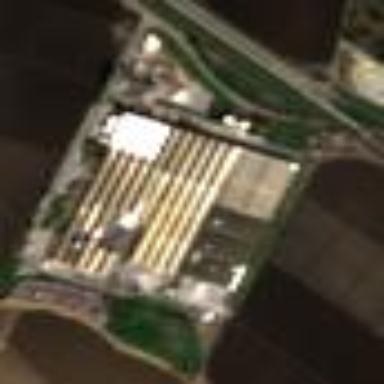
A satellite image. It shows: Industrial area.